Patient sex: M
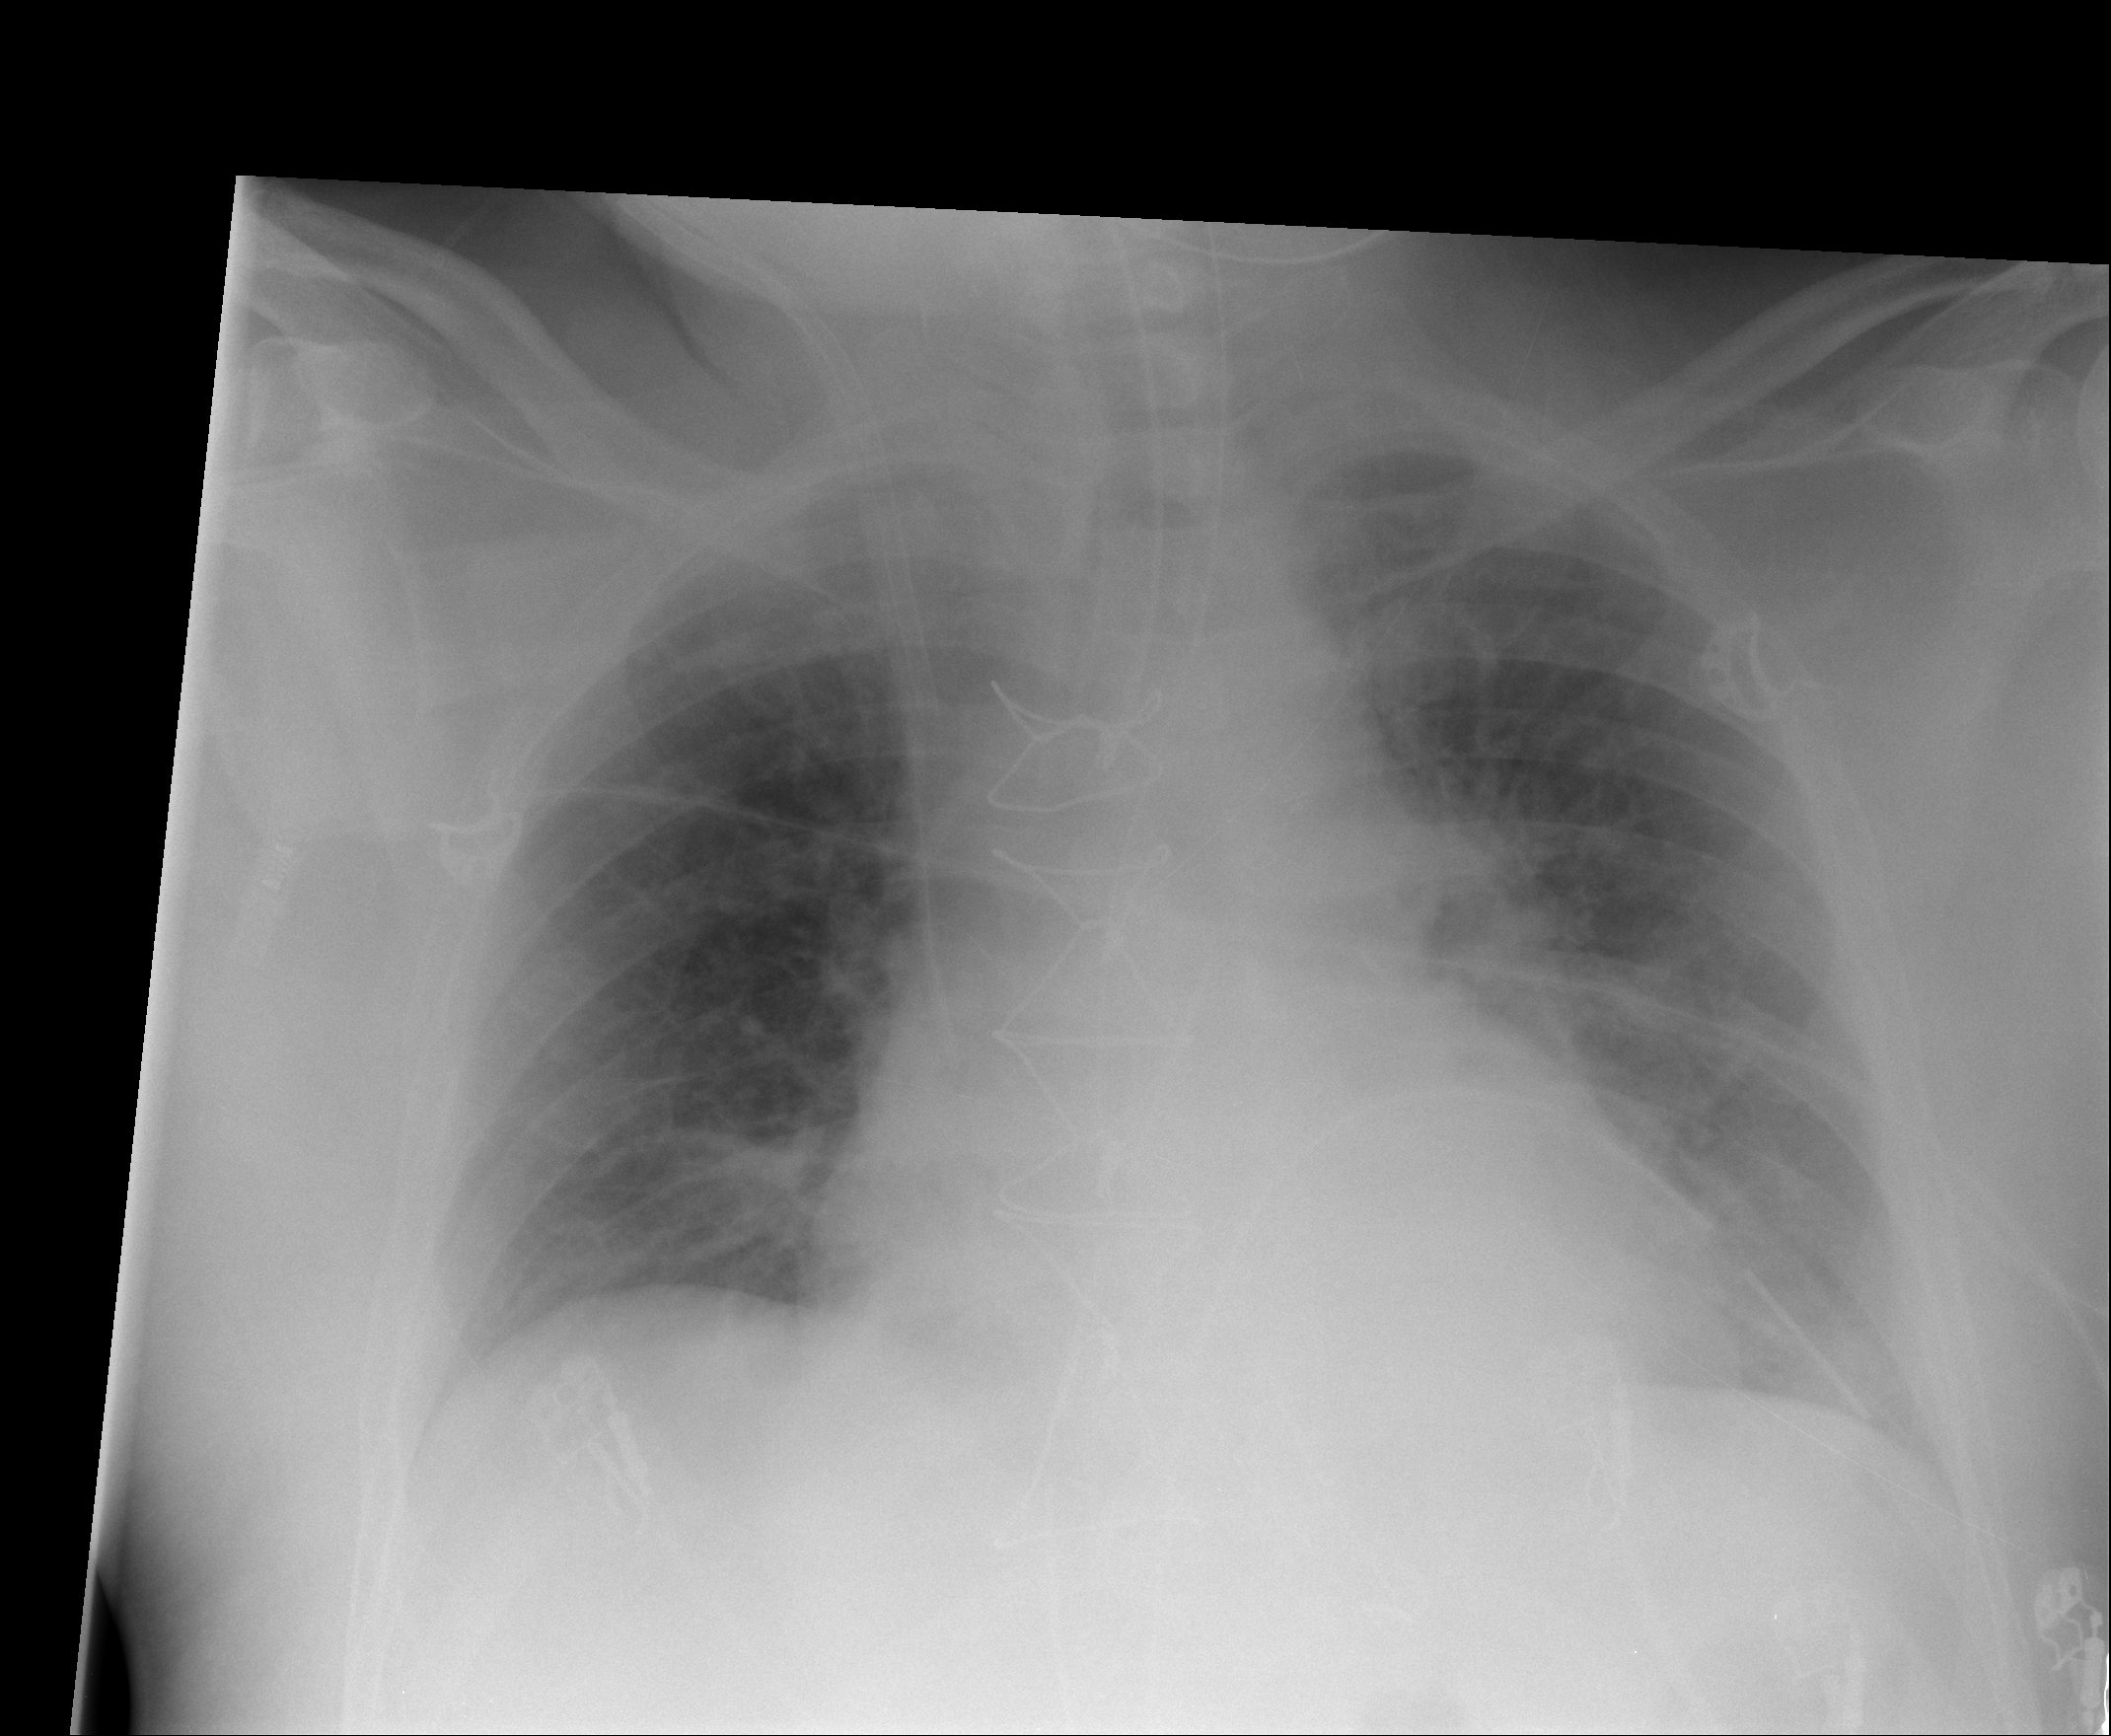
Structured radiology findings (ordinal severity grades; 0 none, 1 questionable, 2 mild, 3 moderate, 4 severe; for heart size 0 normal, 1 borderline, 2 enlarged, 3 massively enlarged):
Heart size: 2
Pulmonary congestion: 2
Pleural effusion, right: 0
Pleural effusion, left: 2
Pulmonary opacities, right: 0
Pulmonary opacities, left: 0
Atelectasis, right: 2
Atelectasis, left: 2